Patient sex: F
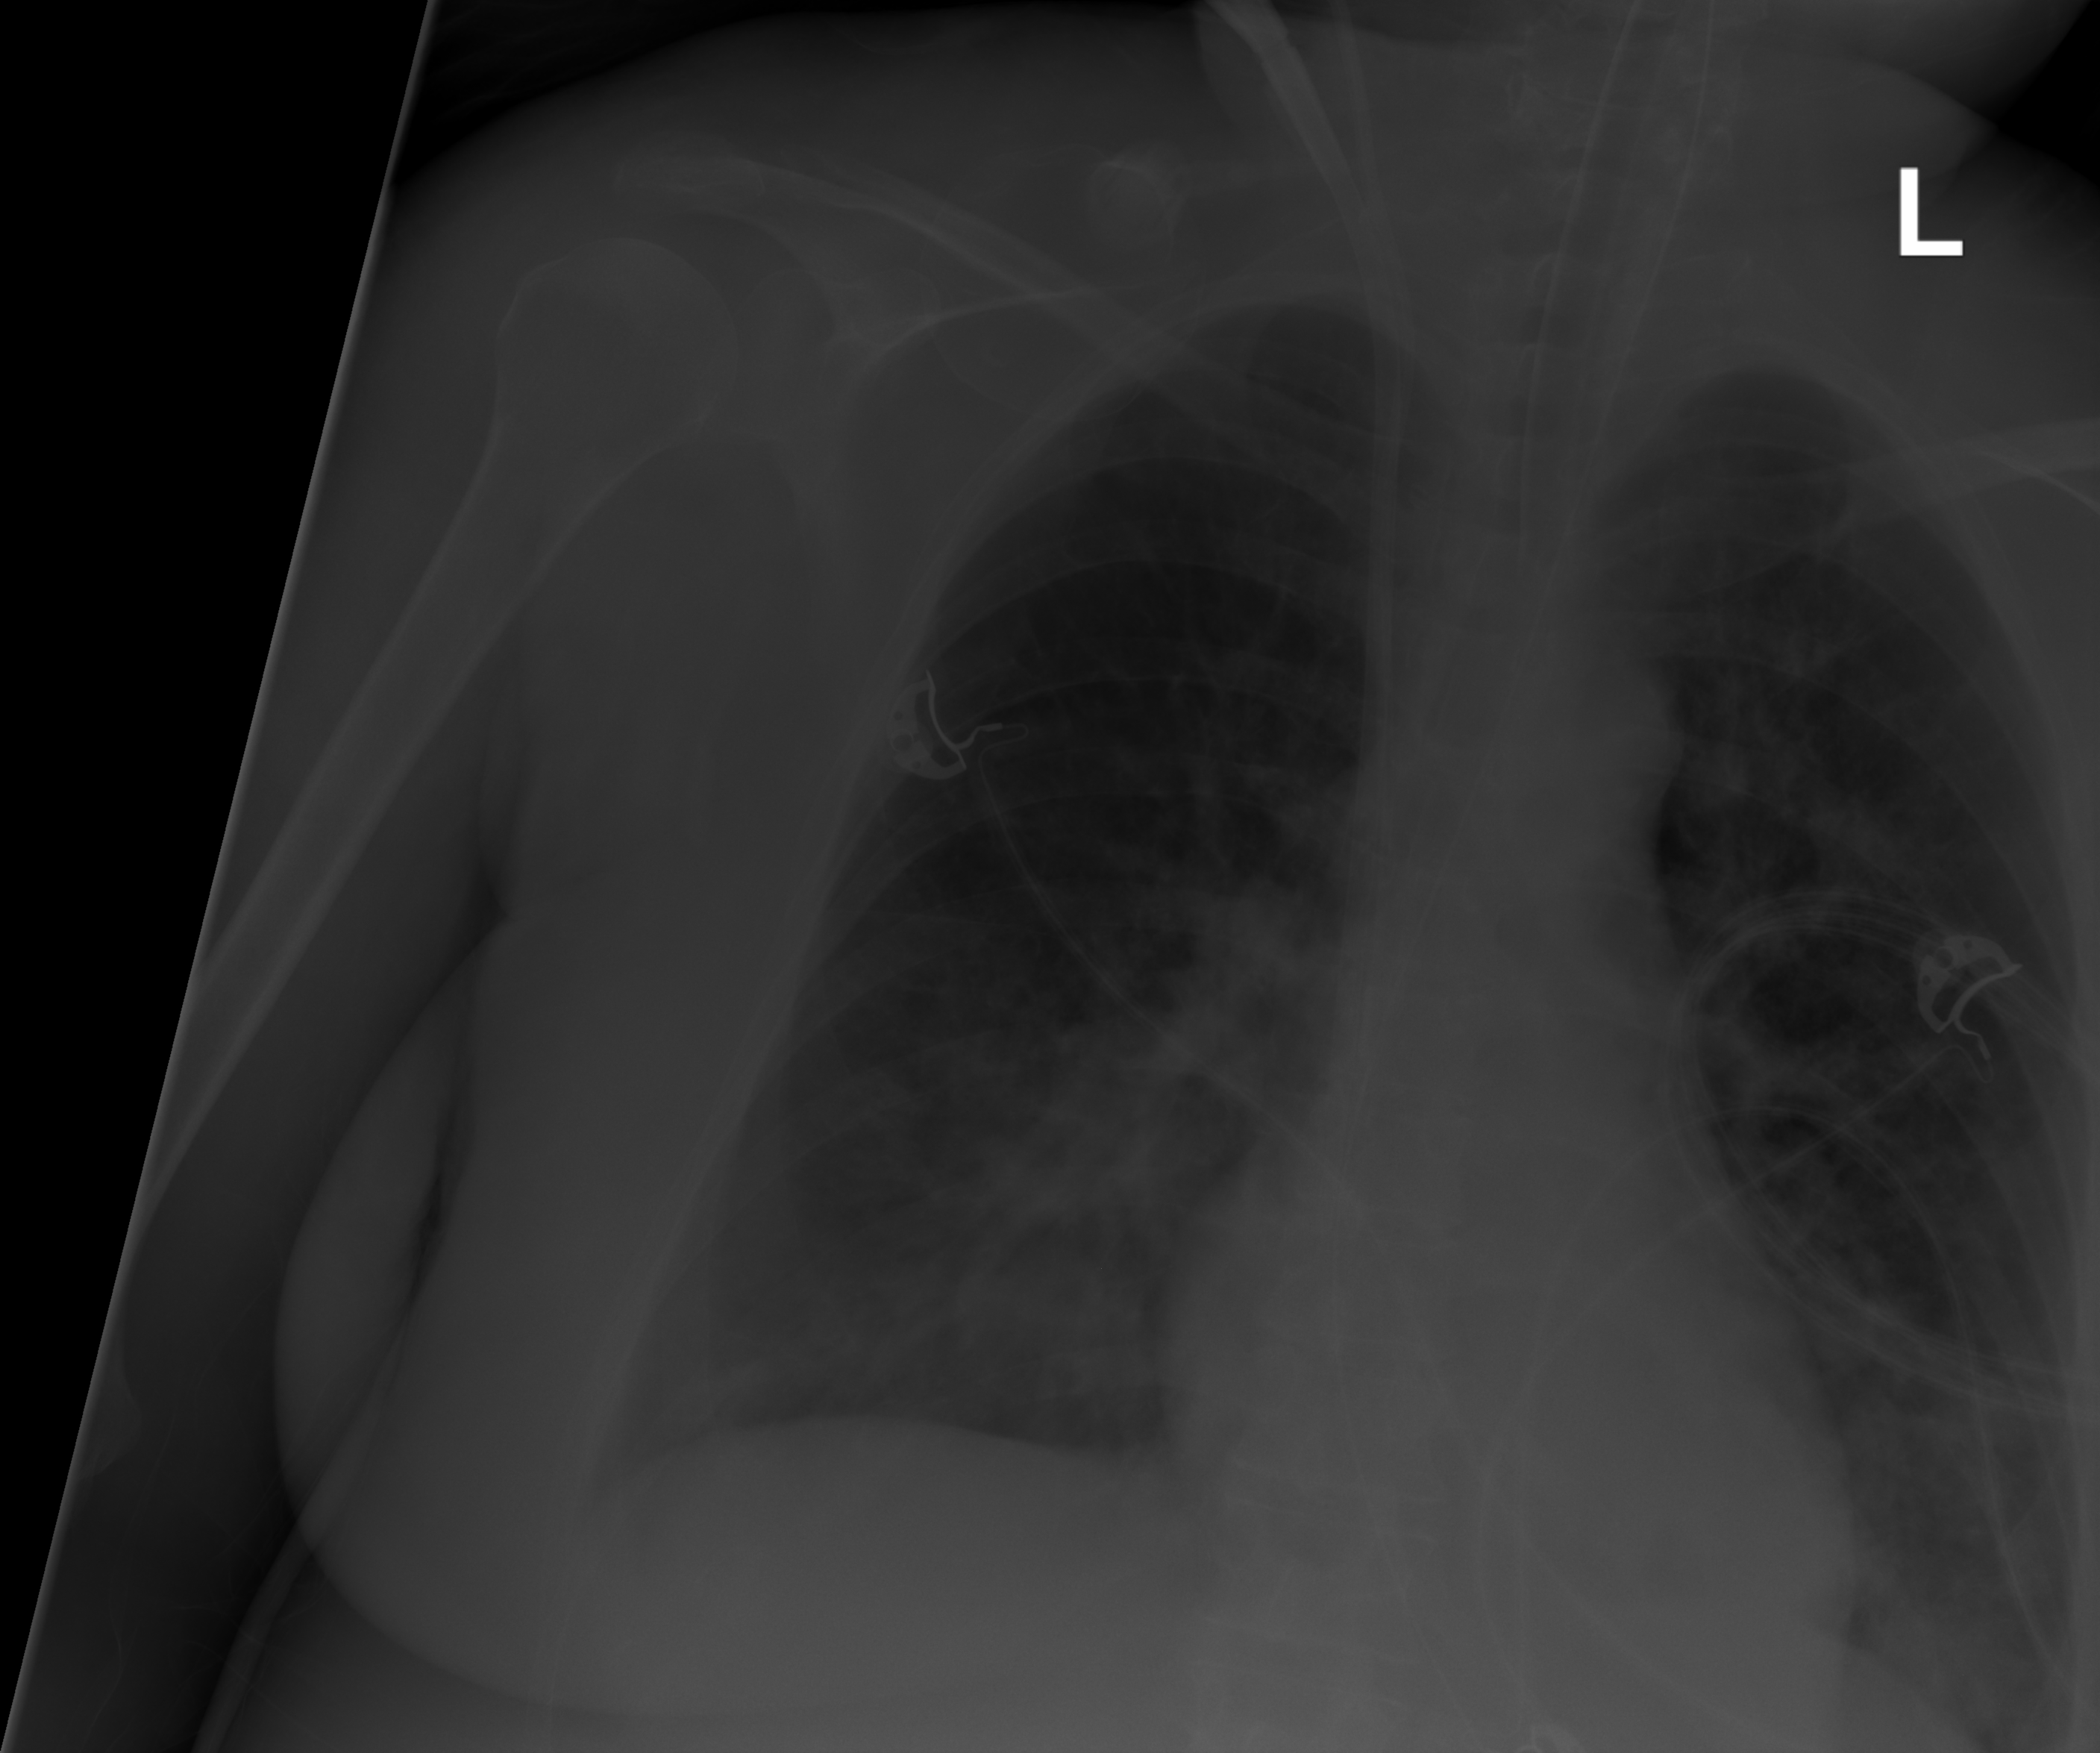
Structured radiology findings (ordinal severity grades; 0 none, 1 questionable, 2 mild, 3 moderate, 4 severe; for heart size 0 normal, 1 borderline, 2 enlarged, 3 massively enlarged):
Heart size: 0
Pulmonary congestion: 2
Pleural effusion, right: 0
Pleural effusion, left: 2
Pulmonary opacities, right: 3
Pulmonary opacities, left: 2
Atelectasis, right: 2
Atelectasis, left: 3